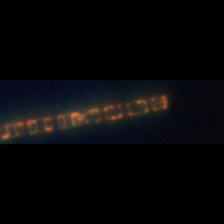
Taxon: Skeletonema
Group: Diatoms